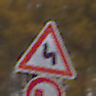
Verkehrszeichen: DoppelkurveZunaechstLinks
Zusatzzeichen unten: UeberholverbotKraftfahrzeuge
Umgebung: Outdoor, Nature
Tageszeit: Midday
Wetter: Overcast
Licht: Natural
Jahreszeit: Autumn
Kontrast: LowContrast